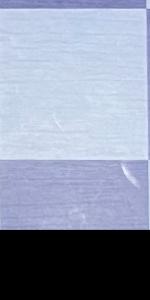
Label: Empty